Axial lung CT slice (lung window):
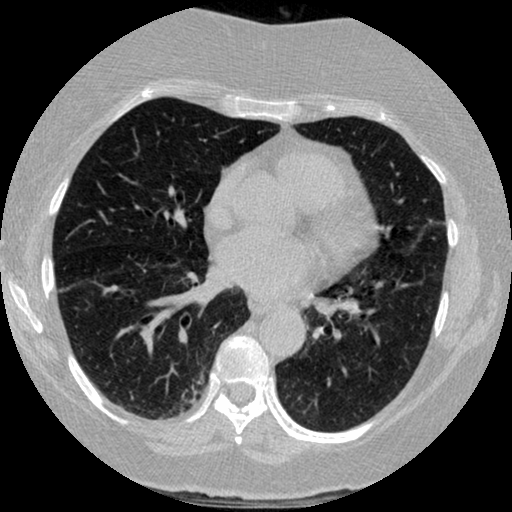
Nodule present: no